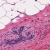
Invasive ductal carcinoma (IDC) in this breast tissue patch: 0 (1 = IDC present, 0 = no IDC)